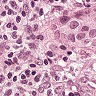
Metastatic tissue present: yes